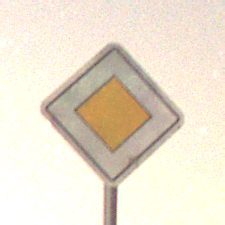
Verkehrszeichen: Vorfahrtsstrasse
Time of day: Night
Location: Outdoor (Nature)
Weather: Clear
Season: NotSpecified
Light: Natural